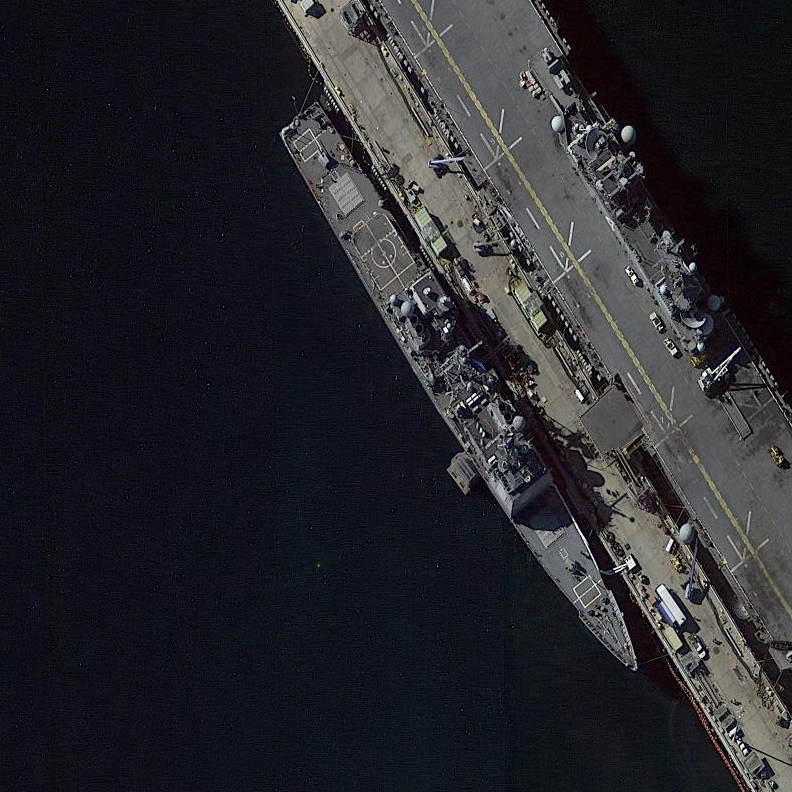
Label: Ticonderoga-class_cruiser